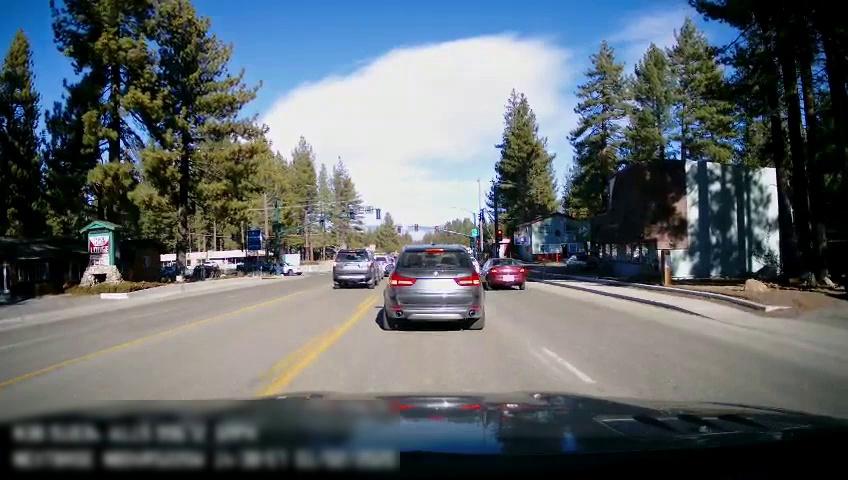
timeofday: Day
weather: Sunny
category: Drivable Space
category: Vehicles | SUV
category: Vehicles | SUV
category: Vehicles | Car
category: Vehicles | SUV
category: Vehicles | Car
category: Vehicles | SUV
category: Vehicles | Car
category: Vehicles | Car
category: Vehicles | SUV
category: Vehicles | SUV
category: Vehicles | Car
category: Lanes | Opposite Lane
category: Lanes | Current Lane
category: Lanes | Current Lane
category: Traffic | Lights
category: Traffic | Signs
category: Traffic | Lights